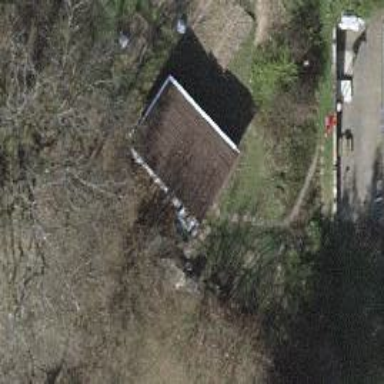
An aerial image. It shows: Shed.